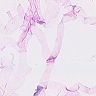
Metastatic tissue present: no